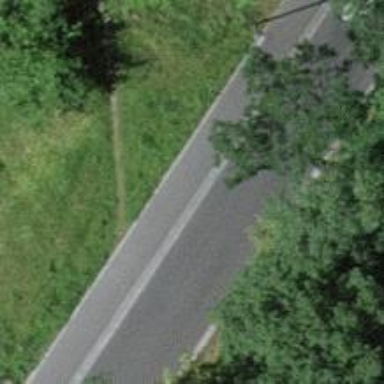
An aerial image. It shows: Sidewalk along the footway.